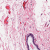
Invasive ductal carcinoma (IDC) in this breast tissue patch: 0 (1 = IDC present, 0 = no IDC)